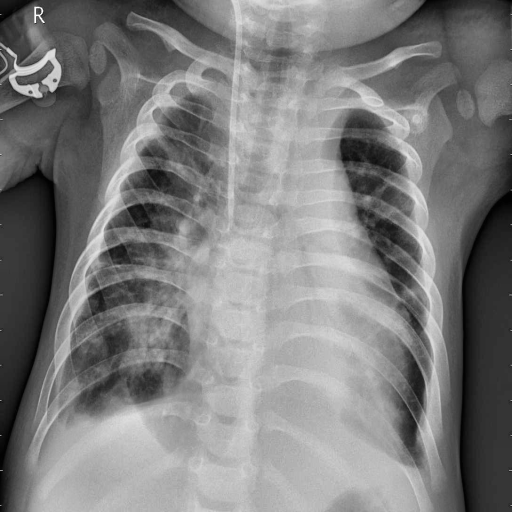
Finding: PNEUMONIA